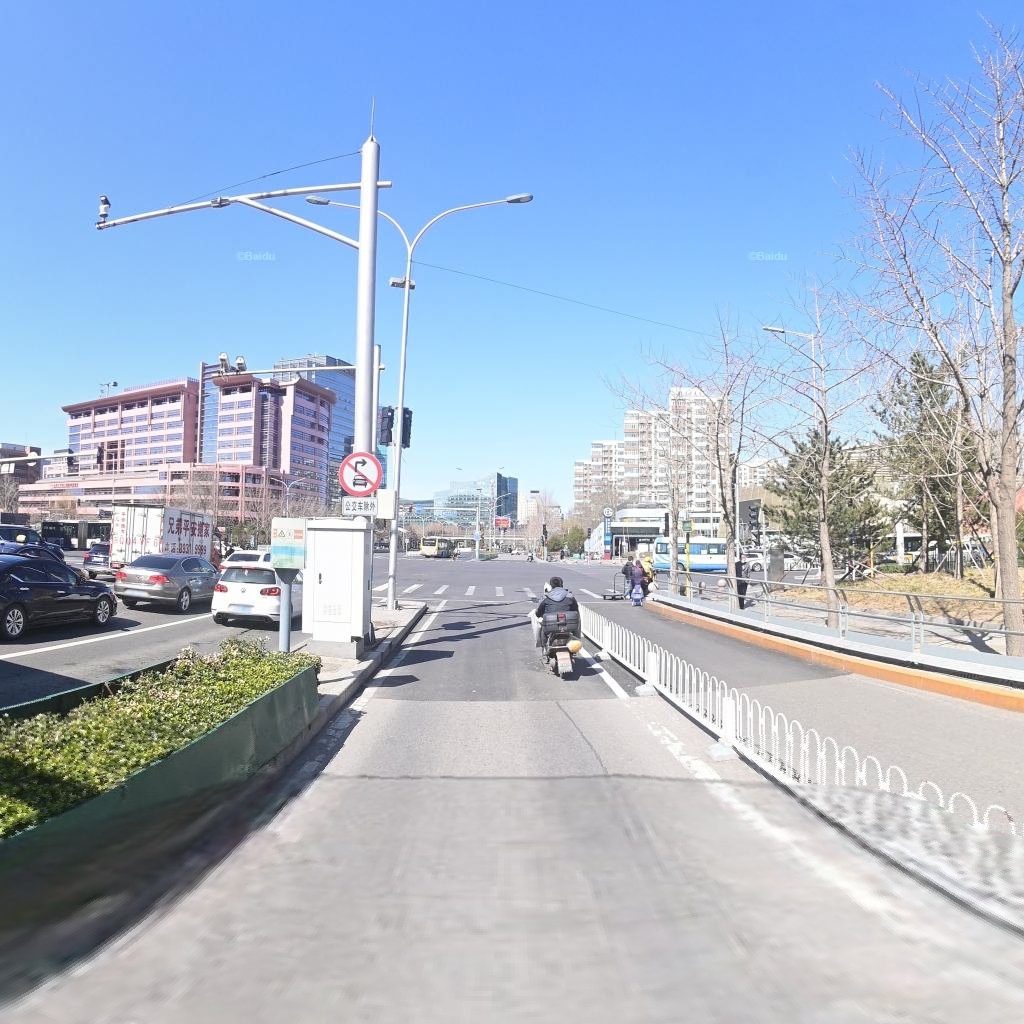
Region: Haidian
Road damage annotations: longitudinal patch